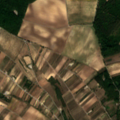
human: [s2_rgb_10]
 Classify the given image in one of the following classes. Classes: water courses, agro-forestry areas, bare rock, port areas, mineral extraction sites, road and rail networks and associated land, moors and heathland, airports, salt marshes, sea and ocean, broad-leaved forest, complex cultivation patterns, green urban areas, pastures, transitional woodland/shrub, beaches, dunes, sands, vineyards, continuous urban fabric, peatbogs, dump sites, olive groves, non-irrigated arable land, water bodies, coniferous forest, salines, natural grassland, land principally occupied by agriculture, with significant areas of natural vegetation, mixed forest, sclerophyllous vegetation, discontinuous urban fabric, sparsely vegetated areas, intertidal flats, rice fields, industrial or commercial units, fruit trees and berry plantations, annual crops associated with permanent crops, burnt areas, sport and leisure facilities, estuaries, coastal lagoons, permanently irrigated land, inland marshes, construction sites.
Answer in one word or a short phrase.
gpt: discontinuous urban fabric, non-irrigated arable land, vineyards, broad-leaved forest